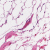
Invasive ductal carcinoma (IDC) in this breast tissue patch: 0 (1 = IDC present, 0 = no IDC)